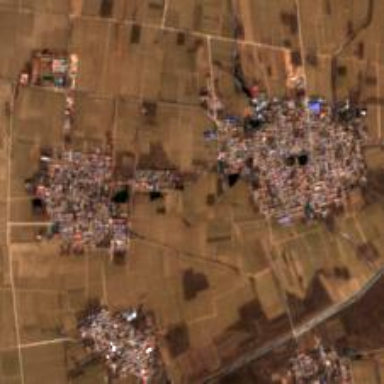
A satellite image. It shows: Village.